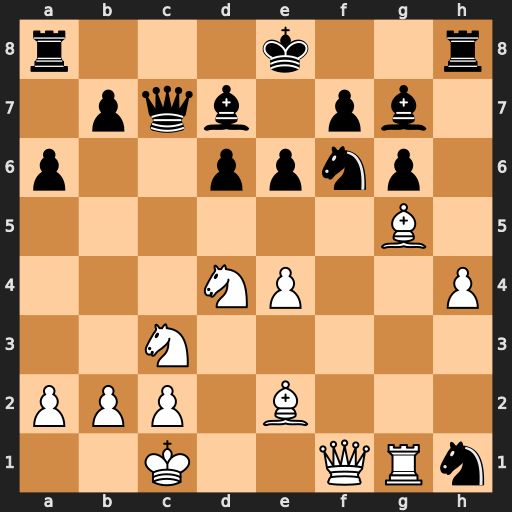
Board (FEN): r3k2r/1pqb1pb1/p2ppnp1/6B1/3NP2P/2N5/PPP1B3/2K2QRn
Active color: w
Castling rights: kq
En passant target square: -
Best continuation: Bxf6 Bxf6 Qxf6